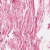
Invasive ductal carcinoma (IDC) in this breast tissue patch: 0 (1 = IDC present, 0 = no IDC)